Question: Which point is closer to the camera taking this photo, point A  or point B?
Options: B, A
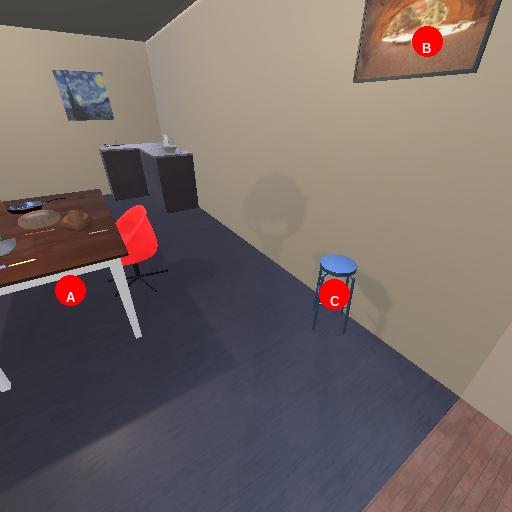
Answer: B